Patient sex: F
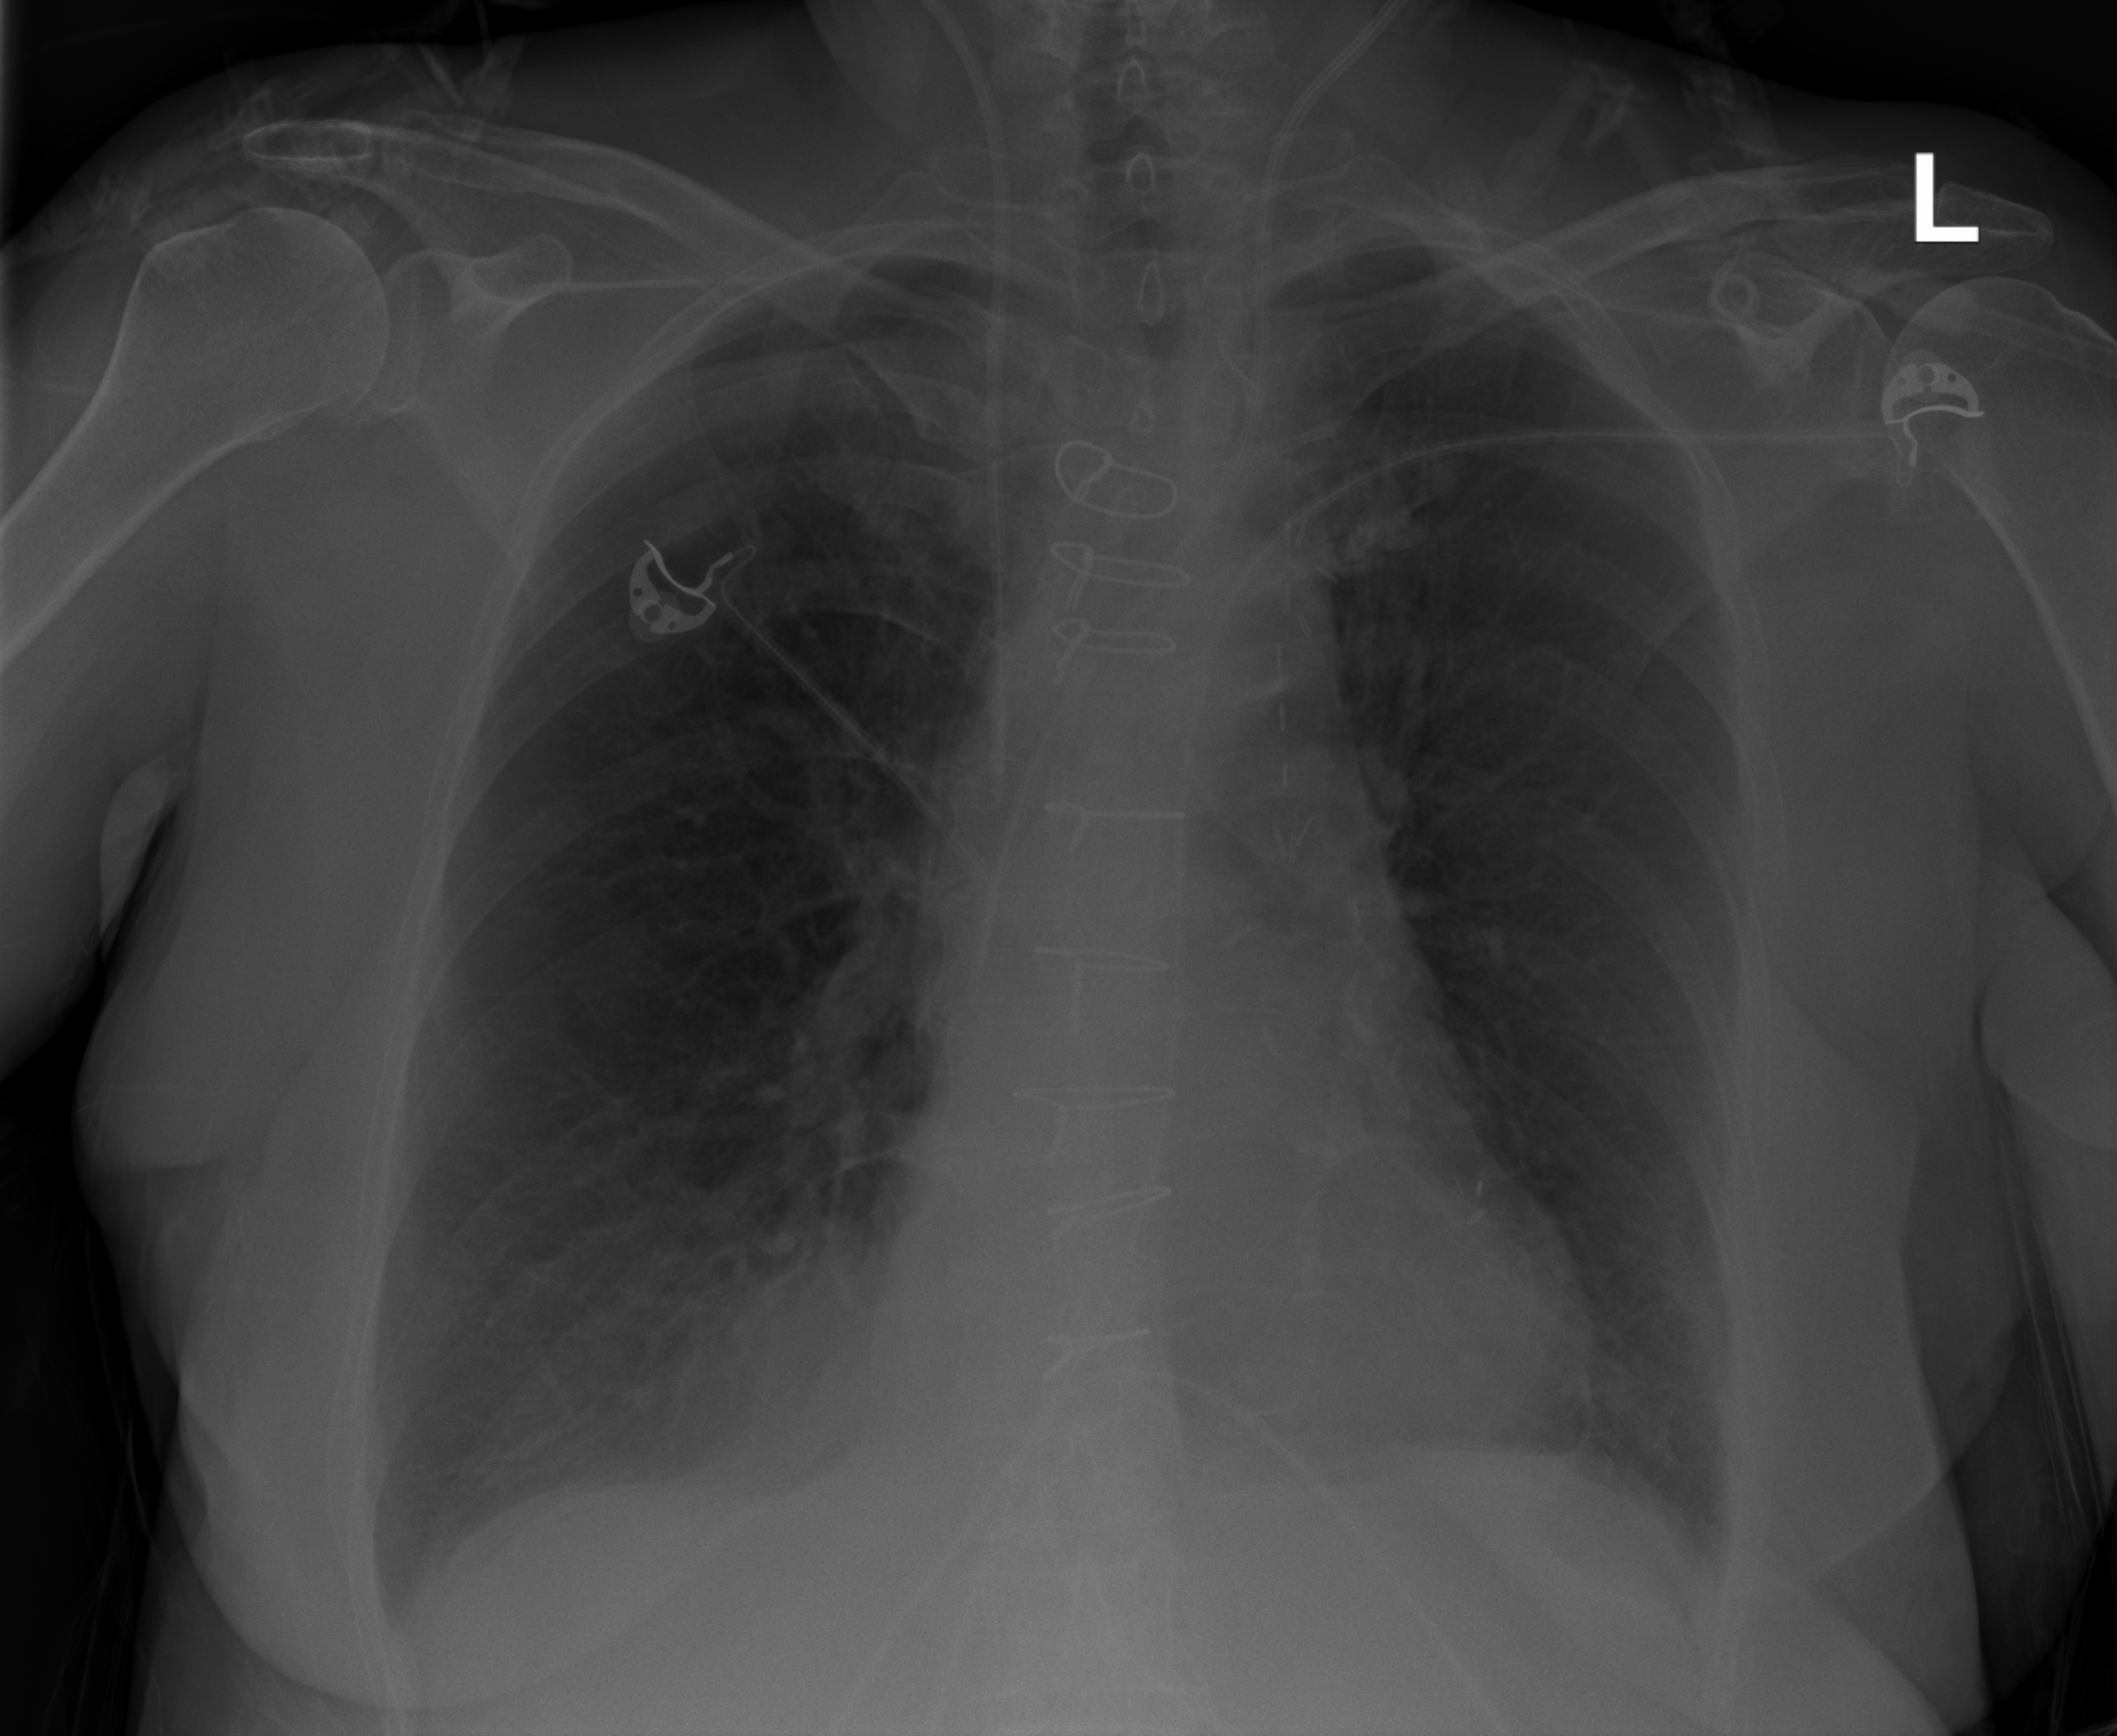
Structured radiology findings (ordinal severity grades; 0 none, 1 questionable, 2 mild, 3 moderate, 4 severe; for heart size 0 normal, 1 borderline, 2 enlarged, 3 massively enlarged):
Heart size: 0
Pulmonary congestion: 2
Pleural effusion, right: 2
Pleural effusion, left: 0
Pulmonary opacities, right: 0
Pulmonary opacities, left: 0
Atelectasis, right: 2
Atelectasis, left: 2